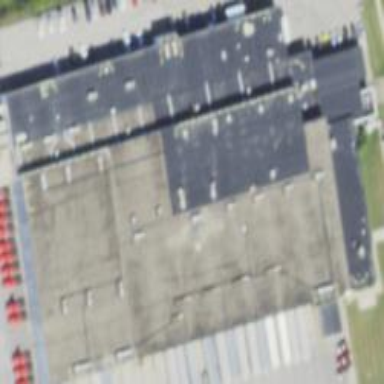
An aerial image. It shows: Industrial warehouse building.